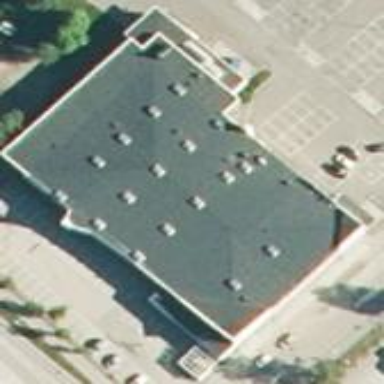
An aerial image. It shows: Supermarket building.